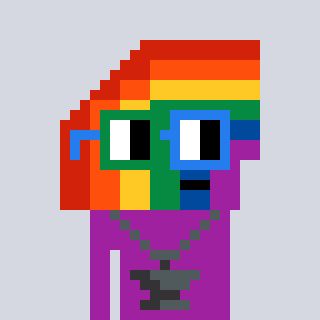
a pixel art character with square green and blue glasses, a rainbow-shaped head and a magenta-colored body on a cool background